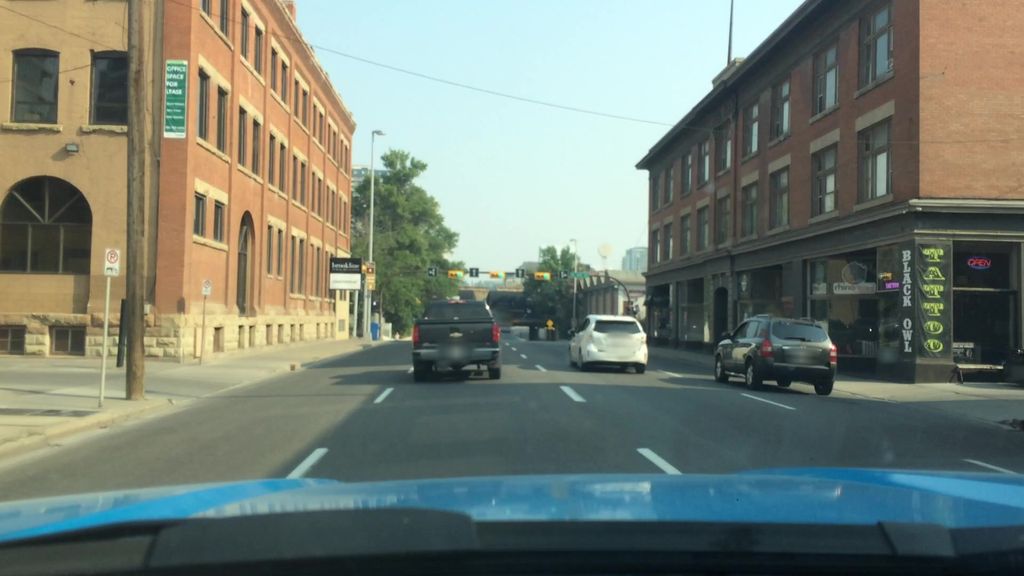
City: calgary